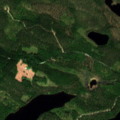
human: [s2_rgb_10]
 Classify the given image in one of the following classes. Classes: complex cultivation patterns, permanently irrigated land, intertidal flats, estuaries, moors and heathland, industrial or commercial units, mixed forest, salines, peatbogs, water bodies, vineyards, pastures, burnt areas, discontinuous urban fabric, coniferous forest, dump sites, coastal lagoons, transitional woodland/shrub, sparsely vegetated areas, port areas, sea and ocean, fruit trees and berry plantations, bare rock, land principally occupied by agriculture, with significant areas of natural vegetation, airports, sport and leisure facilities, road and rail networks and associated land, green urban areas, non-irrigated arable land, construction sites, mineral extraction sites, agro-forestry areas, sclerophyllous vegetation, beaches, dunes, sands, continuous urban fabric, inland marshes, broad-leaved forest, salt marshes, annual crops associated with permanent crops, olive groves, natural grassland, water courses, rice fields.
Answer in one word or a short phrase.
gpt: coniferous forest, mixed forest, water bodies